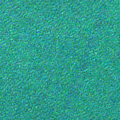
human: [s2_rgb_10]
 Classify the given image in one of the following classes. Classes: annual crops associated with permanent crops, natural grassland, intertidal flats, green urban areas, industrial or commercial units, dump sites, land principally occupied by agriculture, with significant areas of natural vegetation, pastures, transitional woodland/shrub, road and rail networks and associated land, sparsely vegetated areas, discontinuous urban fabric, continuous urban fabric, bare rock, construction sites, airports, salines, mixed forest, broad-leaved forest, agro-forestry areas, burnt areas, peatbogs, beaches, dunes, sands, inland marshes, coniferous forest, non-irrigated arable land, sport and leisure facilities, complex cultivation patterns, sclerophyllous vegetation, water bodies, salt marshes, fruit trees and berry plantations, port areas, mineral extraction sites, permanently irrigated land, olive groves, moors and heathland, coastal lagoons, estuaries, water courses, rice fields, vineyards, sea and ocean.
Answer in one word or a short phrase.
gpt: sea and ocean